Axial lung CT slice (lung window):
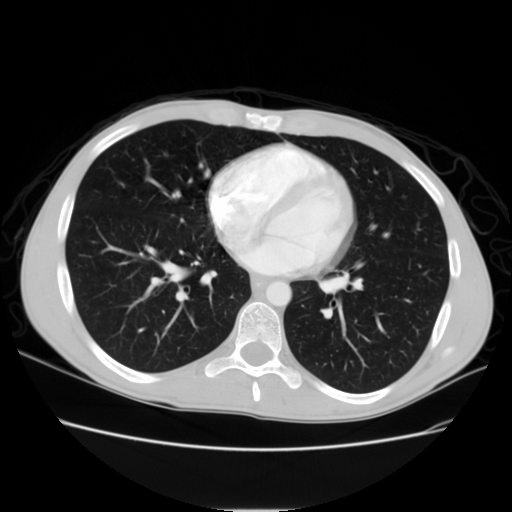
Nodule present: no